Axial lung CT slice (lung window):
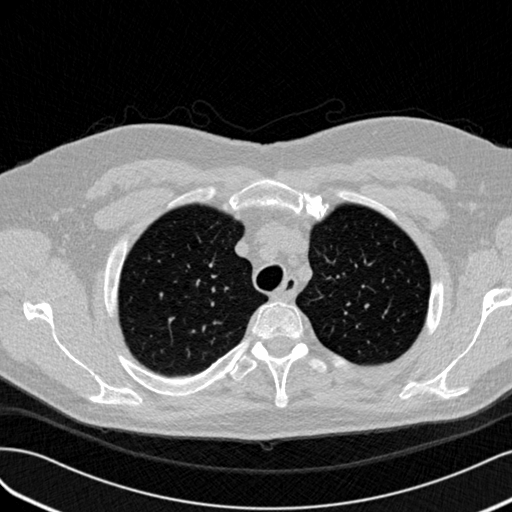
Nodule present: no